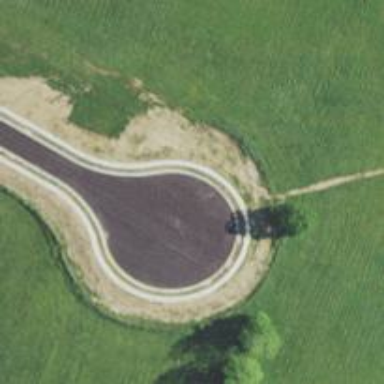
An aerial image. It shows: Turning circle on the road.